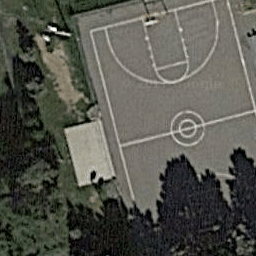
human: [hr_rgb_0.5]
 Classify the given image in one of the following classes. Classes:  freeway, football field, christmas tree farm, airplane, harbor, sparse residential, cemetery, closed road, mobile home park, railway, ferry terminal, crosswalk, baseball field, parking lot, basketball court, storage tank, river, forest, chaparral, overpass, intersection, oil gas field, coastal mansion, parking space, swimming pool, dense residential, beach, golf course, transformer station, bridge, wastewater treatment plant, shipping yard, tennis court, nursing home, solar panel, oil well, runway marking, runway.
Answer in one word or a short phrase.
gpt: basketball court